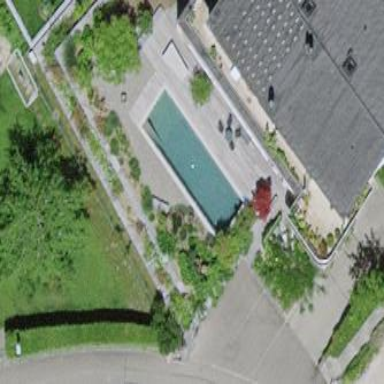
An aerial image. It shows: Swimming pool located in leisure land.